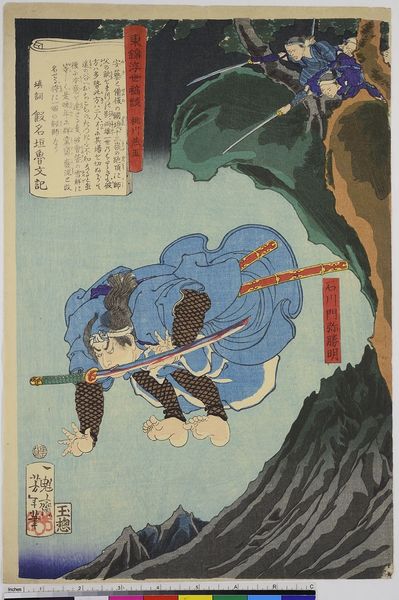
Titel: Ashikawa Mon'ya Shomei, aus der Serie: Geschichten als Brokatbilder der fließenden Welt aus dem Osten
Künstler: Tsukioka Yoshitoshi
Standort: Hamburg
Institution: Museum für Kunst und Gewerbe Hamburg
Schlagwörter: berg, blau, himmel, kampf, mann, grün, männer, schwarz, rot, holzschnitt, japan, schrift, abhang, berge, gebirge, grafik, graphik, schlacht, schriftzeichen, fallen, flucht, blut, abgrund, asien, druck, druckgraphik, sterne, druckgrafik, stich, schwert, soldat, fliehen, literatur, stempel, china, verfolgung, gedicht, krieger, sturz, zeit, schauspieler, verfolgen, farbholzschnitt, wegrennen, schrit, samurai, werfen, stoßen, edo, reproduktionen, dichtkunst, 1800, mehrfarbendruck, entfliehen, druckerzeugnisse, entweichen, katana, deruck, soldatenleben, ukiyo, abrgrund